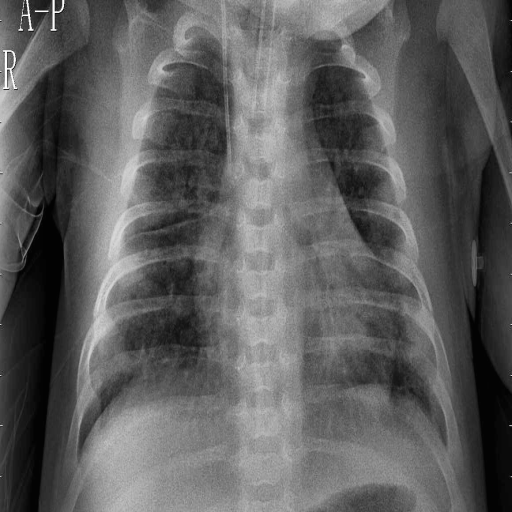
Finding: PNEUMONIA